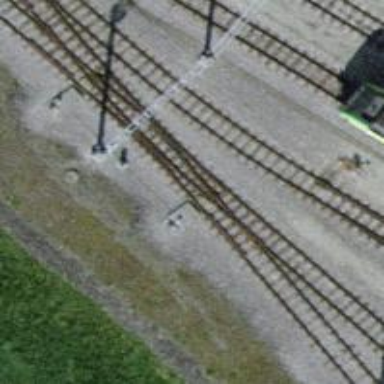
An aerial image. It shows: Narrow-gauge railway service yard with 1 track. The railway is electrified with contact line.